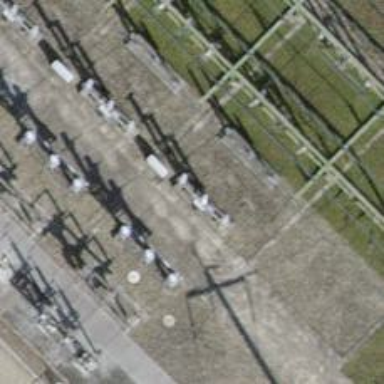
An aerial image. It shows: Insulator used in power equipment.